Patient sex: F
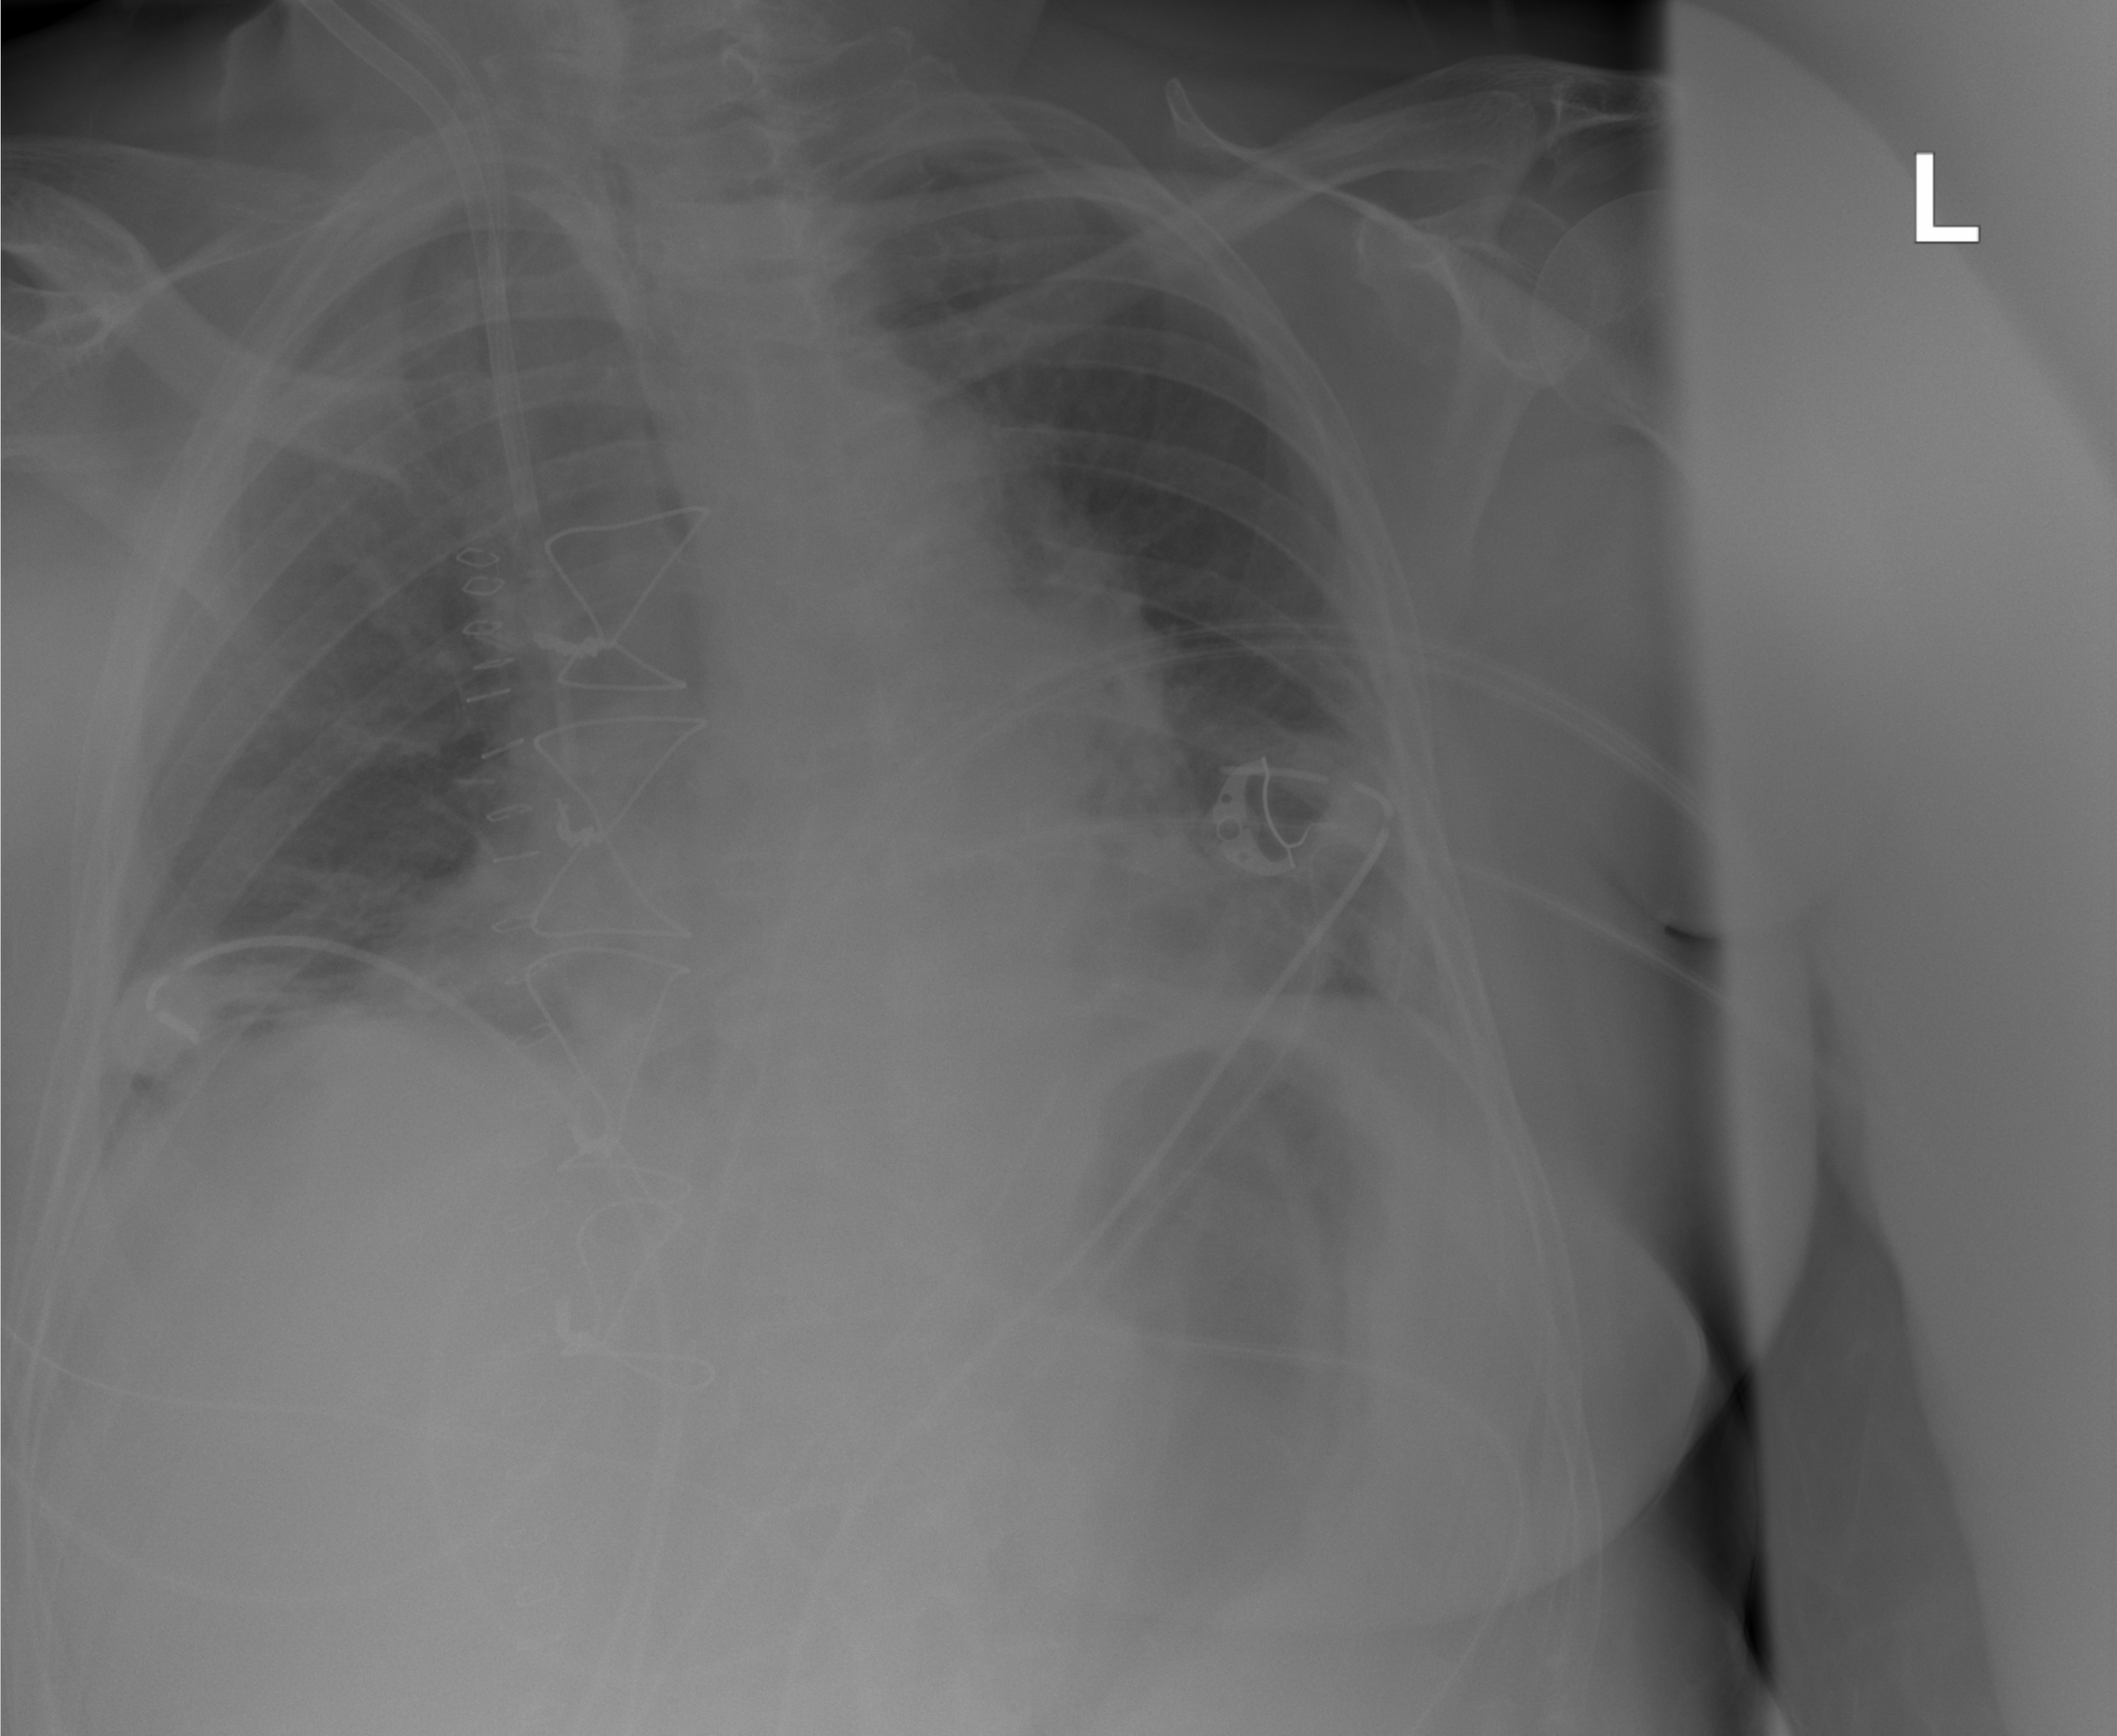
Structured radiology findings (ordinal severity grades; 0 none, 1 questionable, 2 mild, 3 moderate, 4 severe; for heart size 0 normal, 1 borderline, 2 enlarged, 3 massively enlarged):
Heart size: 0
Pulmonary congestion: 0
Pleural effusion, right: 0
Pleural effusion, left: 2
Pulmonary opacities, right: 0
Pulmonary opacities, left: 0
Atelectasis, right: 2
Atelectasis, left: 2